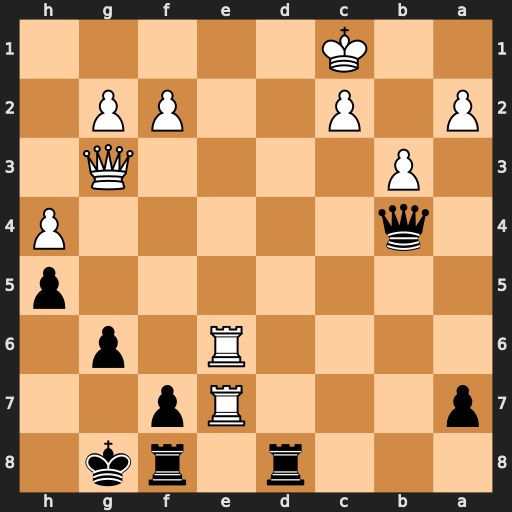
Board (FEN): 3r1rk1/p3Rp2/4R1p1/7p/1q5P/1P4Q1/P1P2PP1/2K5
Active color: b
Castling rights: -
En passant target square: -
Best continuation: Qa3+ Kb1 Rd1#